Question:
Primes are really strange... I created this simple pattern out of boredom. I haven't seen any of similarity online. As you see, the picture has lines of absence depending on the scale you choose, this is ranging from values 1 to <PHONE>
I intend on going from values 1 - 25,000,000 and perhaps 1 - 10,000,000,000
Perhaps the use of sieve techniques would help, but I need an adequate java implementation, I use the classic prime checker consisting of 2 for-loops which really chows time.
EDIT: here is a sample of my code
'''
boolean checkPrime(long a)
{
long count = 0L;
for(long op = 1;op<=a;op++)
if(a%op==0)
count++;
return count ==2;
}
'''
Update: I found a simple optimisation measure for my code
'''
boolean checkPrime(long a)
{
long count = 0L;
for(long op = 1;op<=a;op++)
if(a%op==0)
{
count++;
if(count>2)break; //here it is
}
return count ==2;
}
'''
Code seems to run x10 faster
I finally chose to create this and stick with it.
'''
package superprime;
public class SuperPrime {
static java.util.List primes = new java.util.ArrayList<Long>();
public static void main(String[] args) {
Thread.currentThread().setPriority(Thread.MAX_PRIORITY);
long start = System.currentTimeMillis();
primes.add(2);
boolean flag = true;
long u =primes.size();long wow;double val;
for(long e = 3L; e<<PHONE>;e=e+2){
flag = true;
for( wow = 0;(wow< u)&&flag;wow++){
if(e%(Long.parseLong(primes.get((int)wow)+""))==0)
flag=false;
}
if(flag)primes.add(e);
val = Double.parseDouble(primes.get((int)u)+"");
if((val == Math.sqrt(e+1))||(val == Math.sqrt(e+2)))u++;
// if(e%250000==0)System.out.println((System.currentTimeMillis()-start)/1000.0+" @ "+e);
}long end =System.currentTimeMillis();
System.out.println(""+(end-start)/1000.0);
wow = 1;
for(Object h : primes)System.out.println(++wow+" "+(Long.parseLong((h)+"")));
}
}
'''
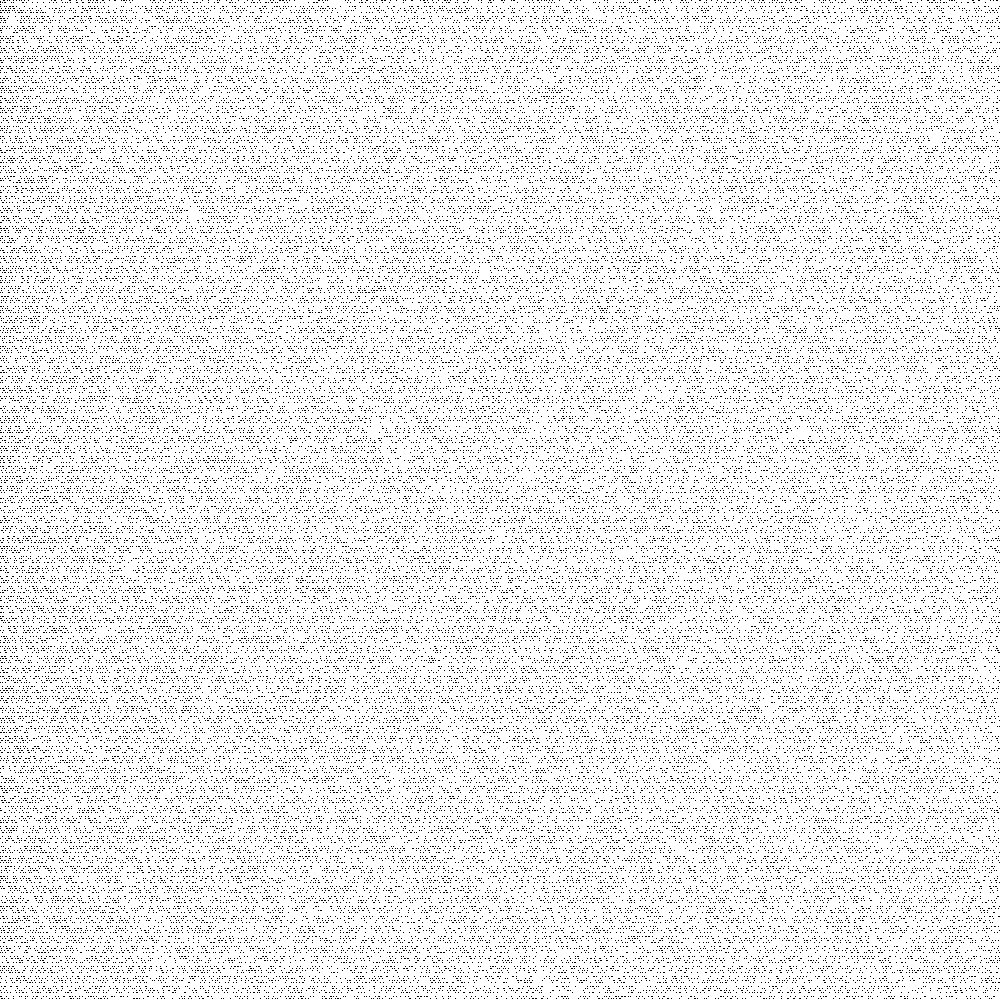
Answer: Code you presented is makeing a operations for every a.
It is simple way to improve it:
'''
boolean checkPrime(long a)
{
long count = 0L;
for(long op = 2;op*op<=a;op++)
if(a%op==0)
return false;
return true;
}
'''
Now it makes only sqrt(a) operations and always gives right answer. For beter execution times are randomised algorithms like Rabin-Milers algorithm: <URL>
I include mine implementation in c++ of Rabin-Milers algorithm.
'''
#include<iostream>
#include<cmath>
#include<cstdlib>
using namespace std;
const int losowania=20;
long long pote(long long x,long long k,long long m)//this function is counting (x^k)mod m
{
if(k==1)
{
return x%m;
}
if(k%2==0)
{
long long a=pote(x,k/2,m);
return ((__int128_t)((__int128_t)a*(__int128_t)a)%(__int128_t)m);
}
else
{
long long a=pote(x,k-1,m);
return ((__int128_t)((__int128_t)a*(__int128_t)x)%(__int128_t)m);
}
}
bool Rabin_Miler(long long p,long long x)
{
if(pote(x,p-1,p)!=1)
{
return false;
}
long long wyk=(p-1);
while(wyk%2==0)
{
wyk/=2;
}
long long teraz=pote(x,wyk,p);
if(teraz==1)
{
return true;
}
while(teraz!=1&&teraz!=p-1)
{
teraz=(__int128_t)((__int128_t) teraz*(__int128_t)teraz)%(__int128_t)p;
}
if(teraz==1)
{
return false;
}
else
{
return true;
}
}
bool is_prime(long long p)
{
srand(100);
for(int i=0;i<losowania;i++)
{
if(!Rabin_Miler(p,(rand()%(p-1))+1))
{
return false;
break;
}
}
return true;
}
'''